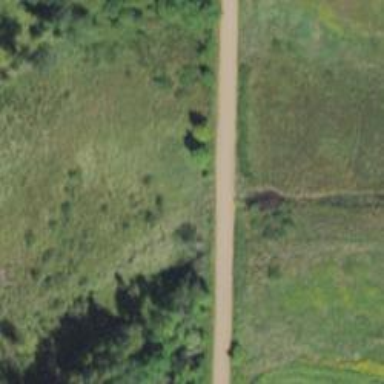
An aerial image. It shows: Unclassified road.